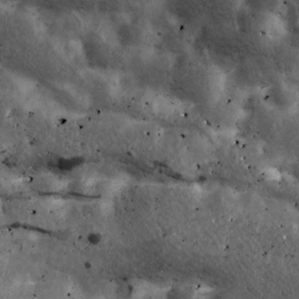
Label: non_frost